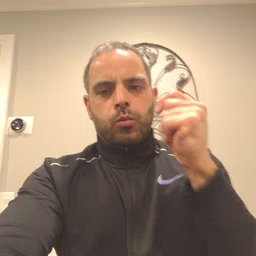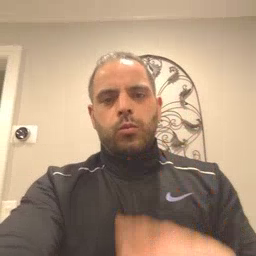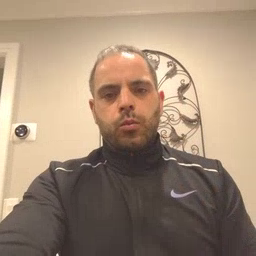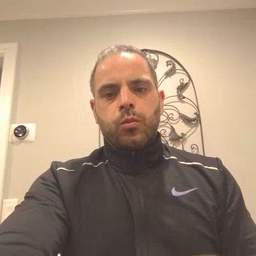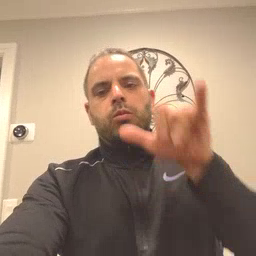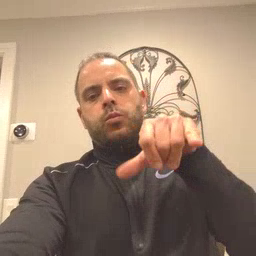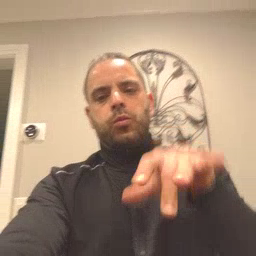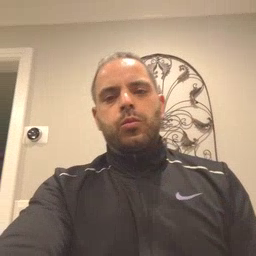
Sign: that